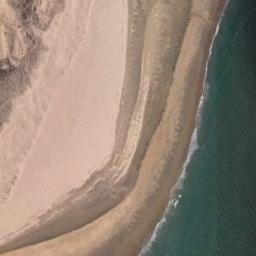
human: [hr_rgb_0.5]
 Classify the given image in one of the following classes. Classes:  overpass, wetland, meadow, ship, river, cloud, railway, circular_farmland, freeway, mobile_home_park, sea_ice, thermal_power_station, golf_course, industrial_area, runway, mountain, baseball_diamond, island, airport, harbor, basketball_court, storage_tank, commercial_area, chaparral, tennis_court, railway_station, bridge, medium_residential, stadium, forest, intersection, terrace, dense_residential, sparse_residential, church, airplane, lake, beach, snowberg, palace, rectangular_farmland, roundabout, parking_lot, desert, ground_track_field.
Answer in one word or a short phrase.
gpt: beach